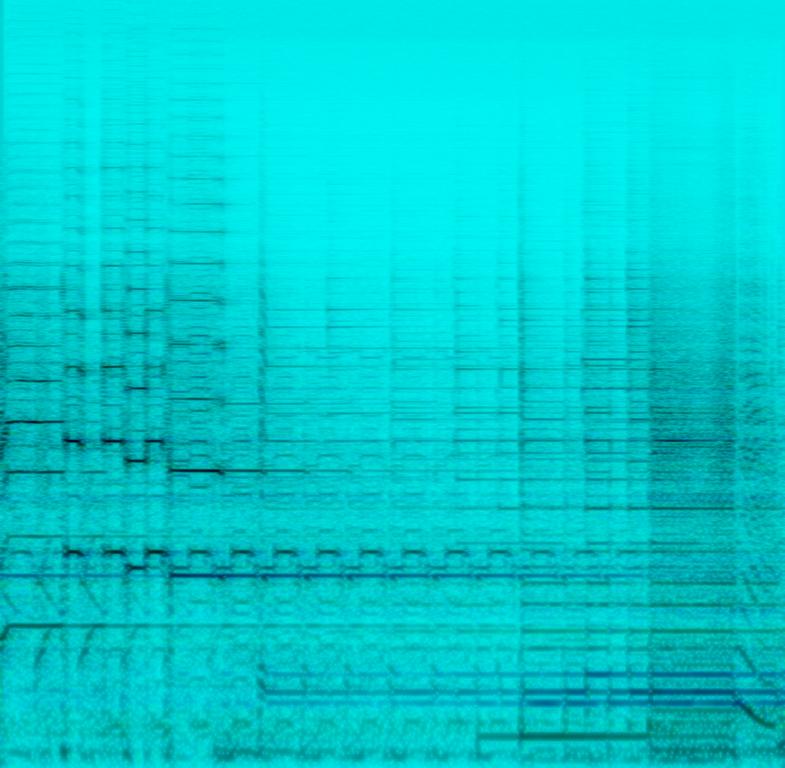
The song is an instrumental. The tempo is medium with a guitar playing lead and rhythm with differences ranging from echo tones to distorted high gains. The song is a guitar reverb pedal test or demonstration. The audio quality  is poor with high gains.